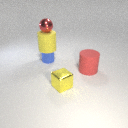
large yellow rubber cylinder below small red metal sphere